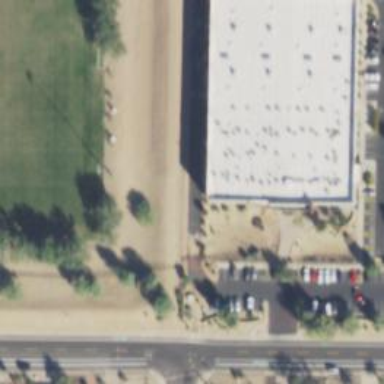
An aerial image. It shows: Commercial building.